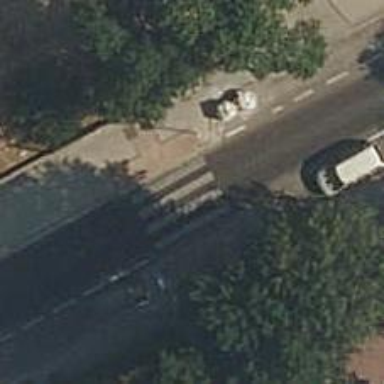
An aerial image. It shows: Public transport stop position.